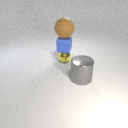
small yellow metal sphere below large brown rubber sphere